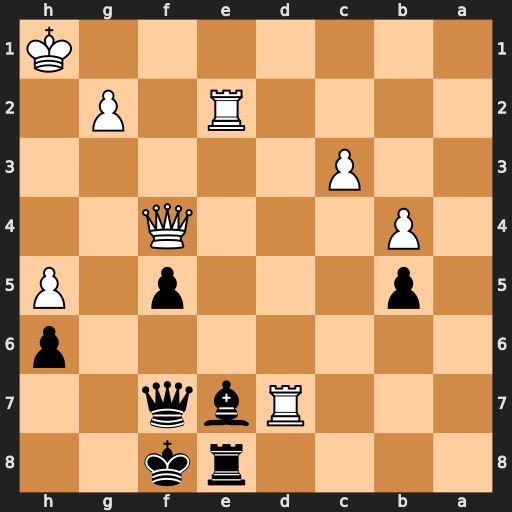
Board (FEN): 4rk2/3Rbq2/7p/1p3p1P/1P3Q2/2P5/4R1P1/7K
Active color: b
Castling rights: -
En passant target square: -
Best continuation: Qxh5+ Kg1 Qxe2 Qxf5+ Kg7